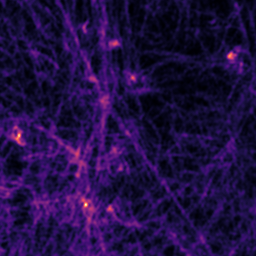
Label: Super-resolution F-actin image